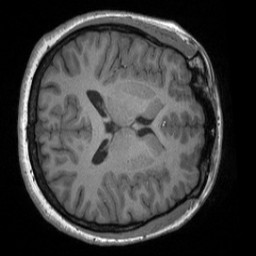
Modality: T1w
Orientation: axial